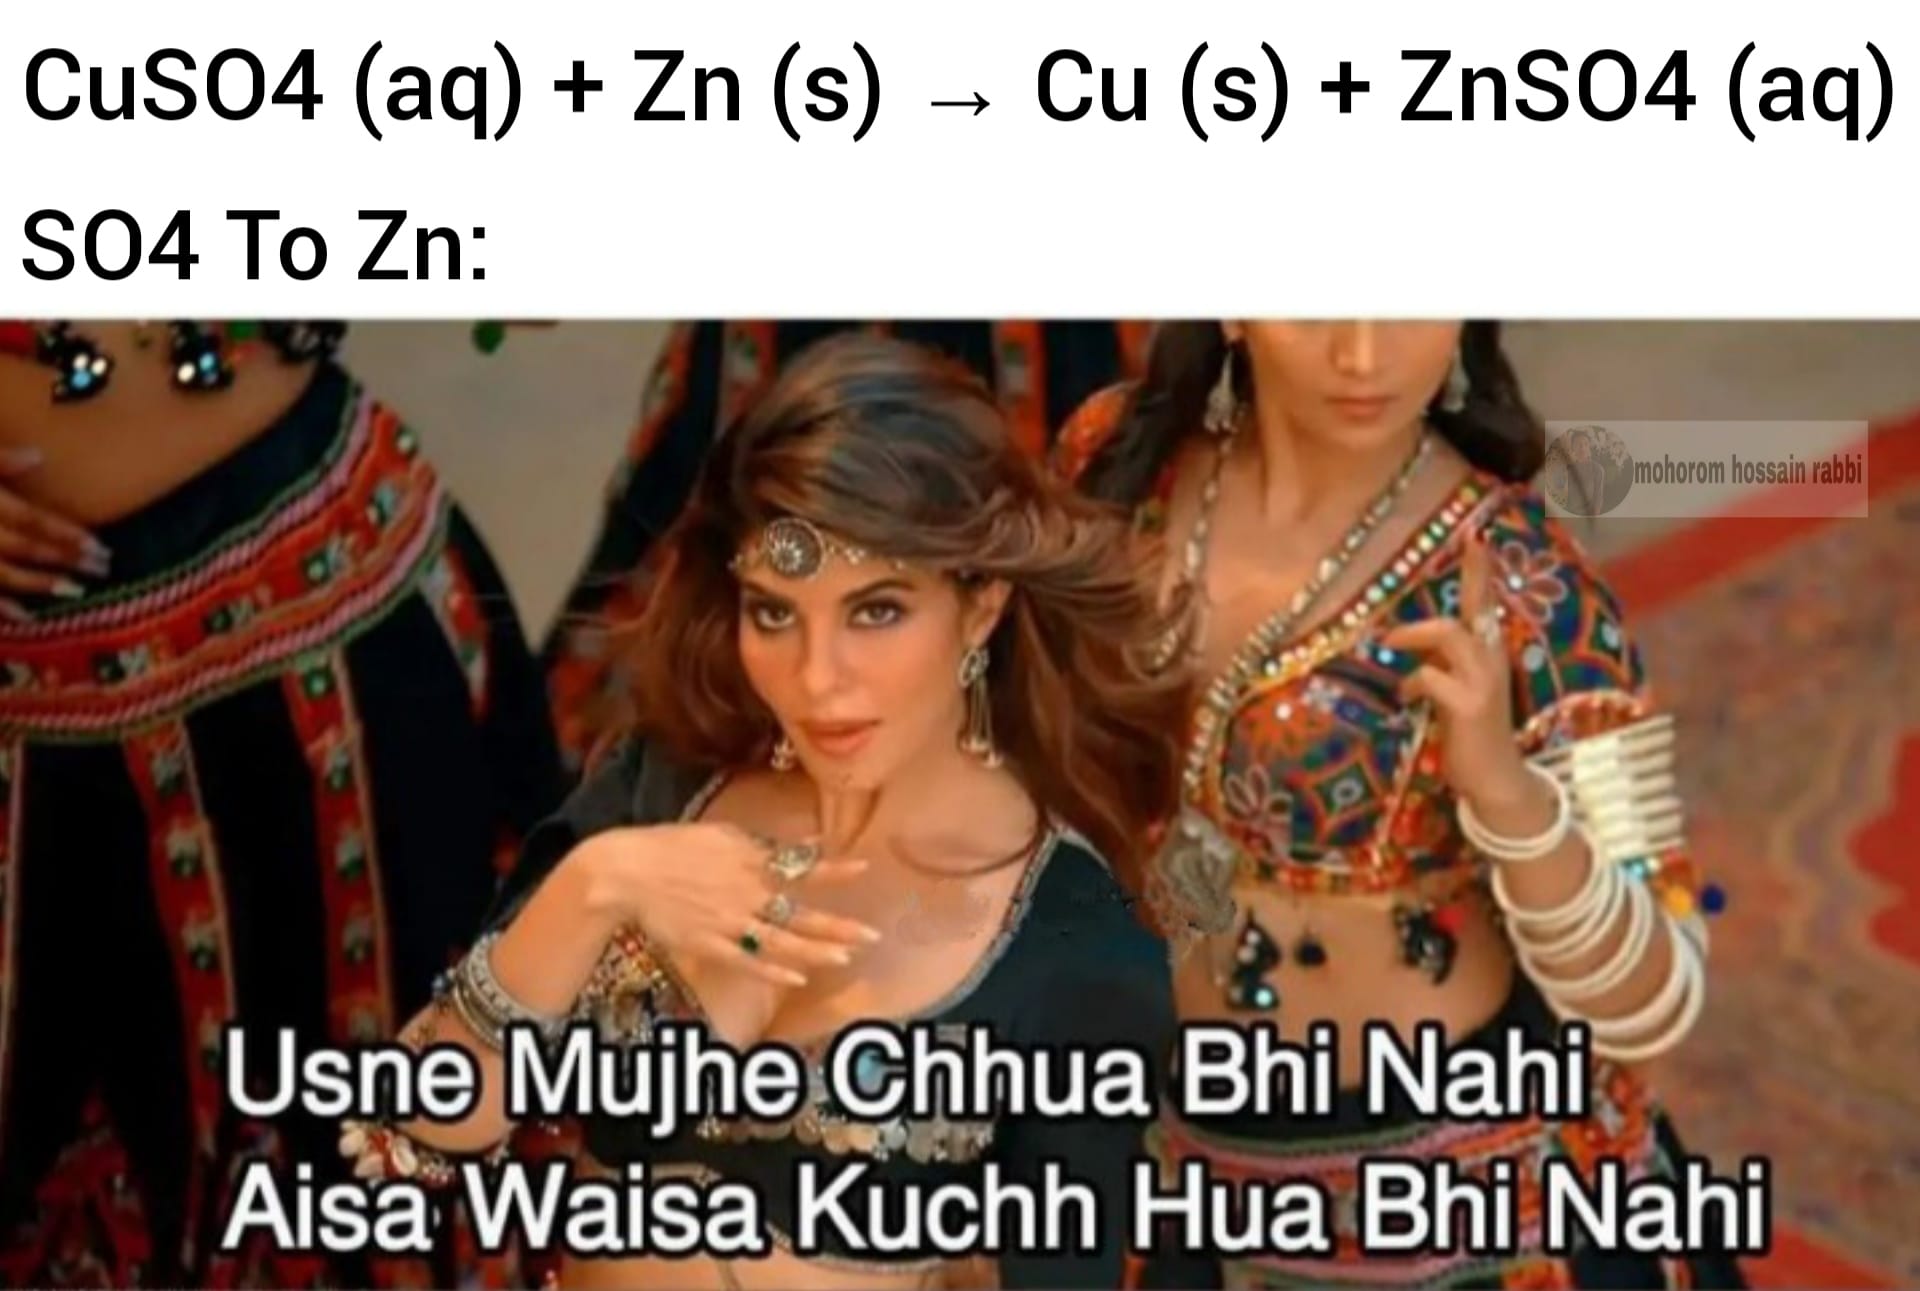
Caption: CuSO4 (aq) + Zn (s) - Cu (s) + ZnSO4 (aq)    SO4 To Zn:    Usne Mujhe Chhua Bhi Nahi Aisa Waisa Kuchh Hua Bhi Nahi
Label: non-hate